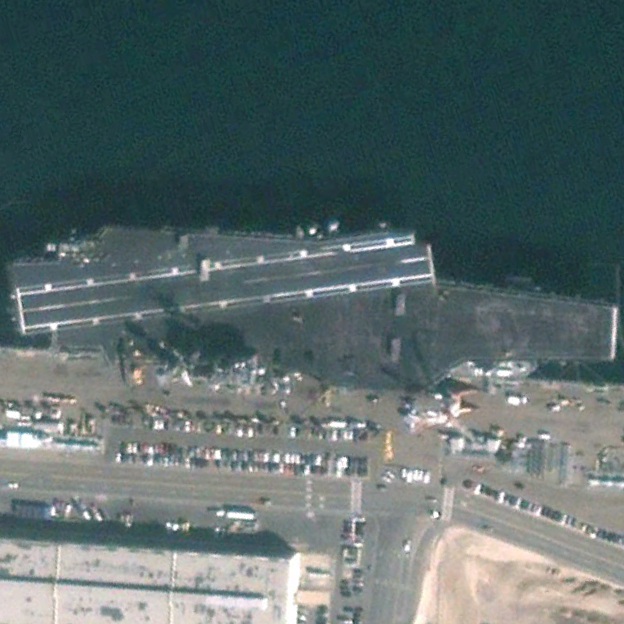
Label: aircraft_carrier